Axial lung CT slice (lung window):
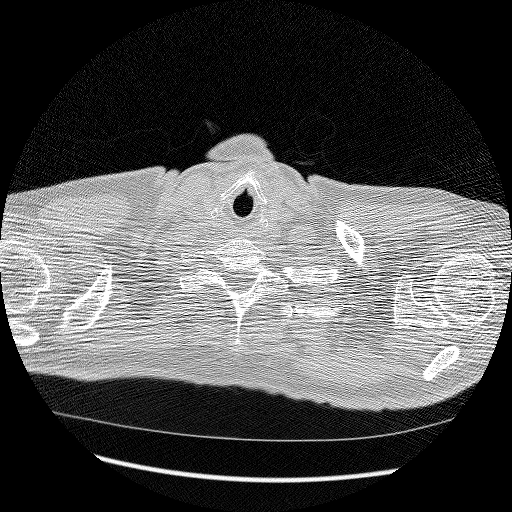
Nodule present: no